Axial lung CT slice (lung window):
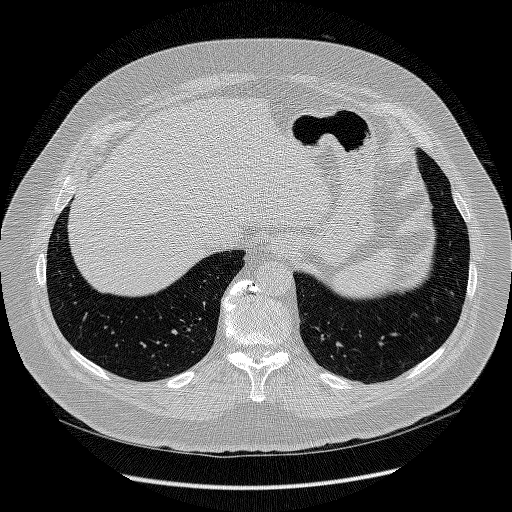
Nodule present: yes
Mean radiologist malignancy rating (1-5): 4